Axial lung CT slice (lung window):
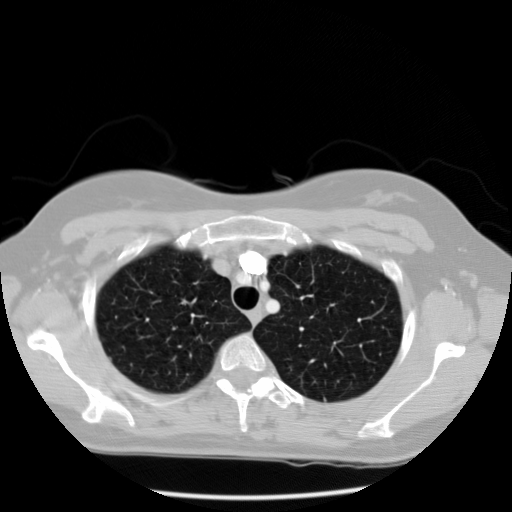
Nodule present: no